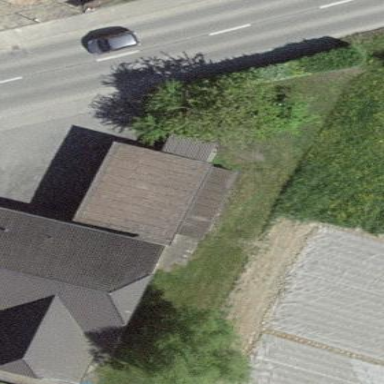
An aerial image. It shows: Garage.